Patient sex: F
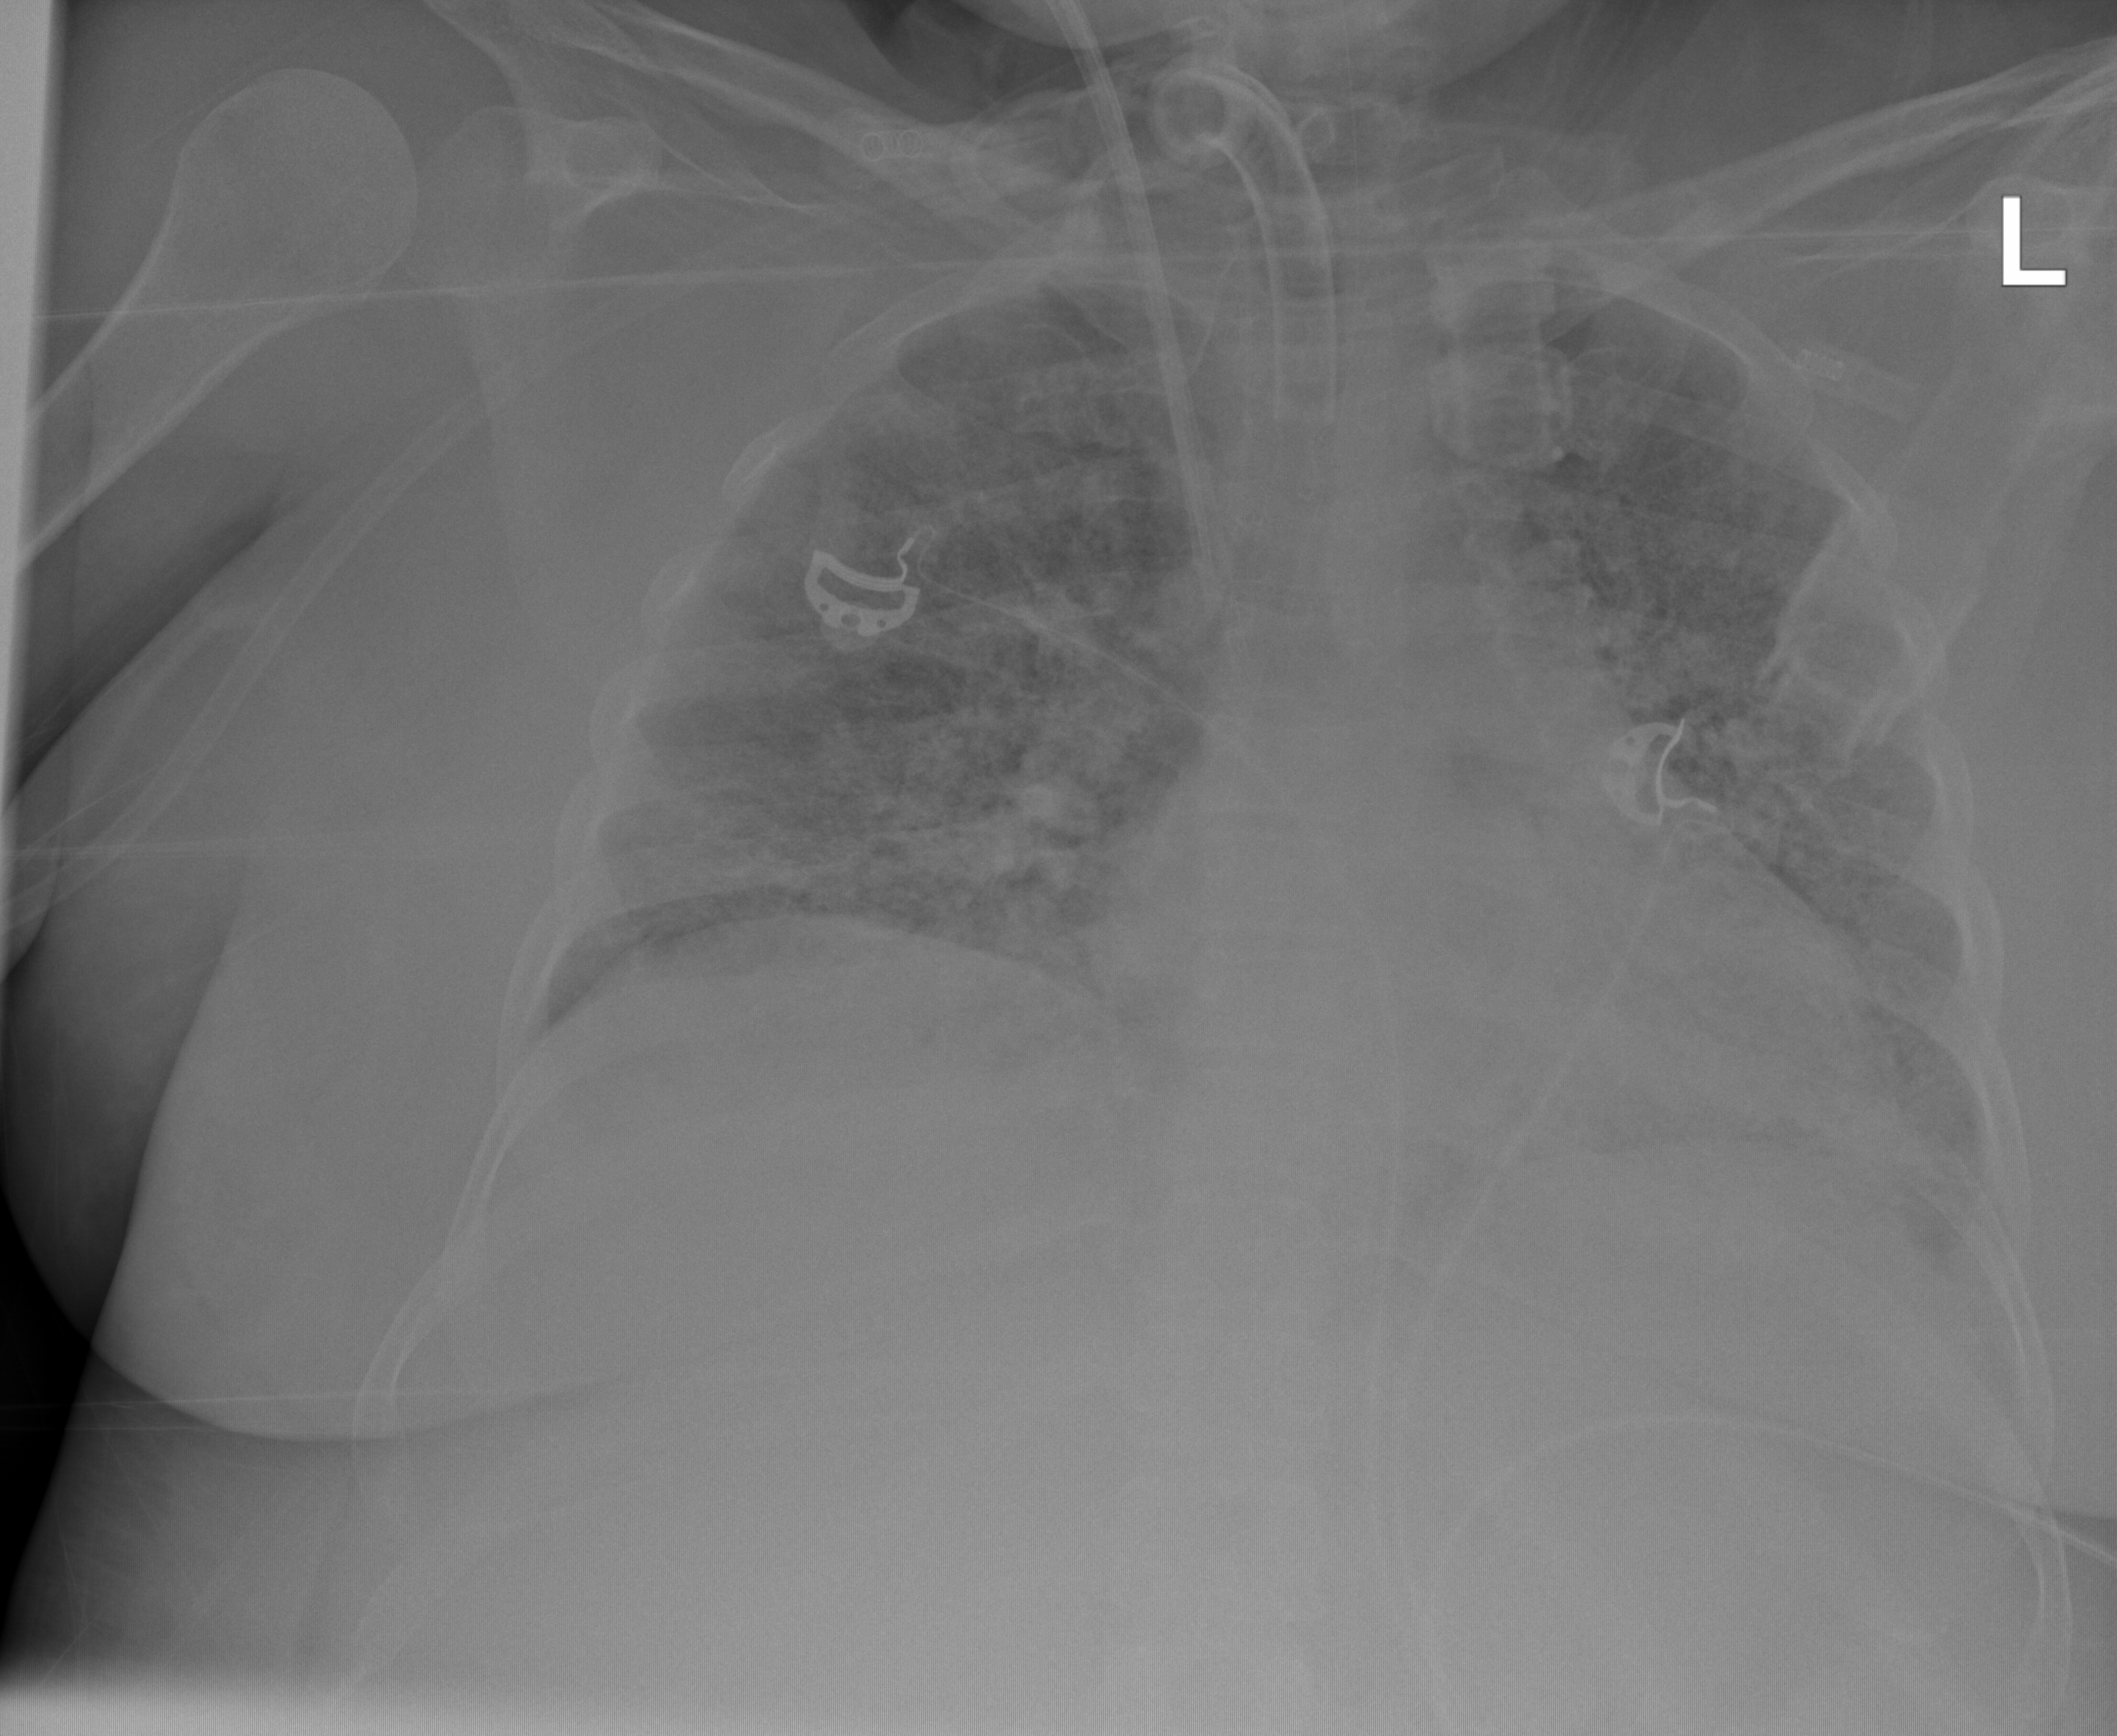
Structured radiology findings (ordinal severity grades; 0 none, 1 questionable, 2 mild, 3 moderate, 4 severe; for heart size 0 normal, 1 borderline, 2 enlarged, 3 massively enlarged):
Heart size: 1
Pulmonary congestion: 0
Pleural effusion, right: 0
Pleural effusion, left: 0
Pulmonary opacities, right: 3
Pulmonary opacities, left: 3
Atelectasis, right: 3
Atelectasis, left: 3